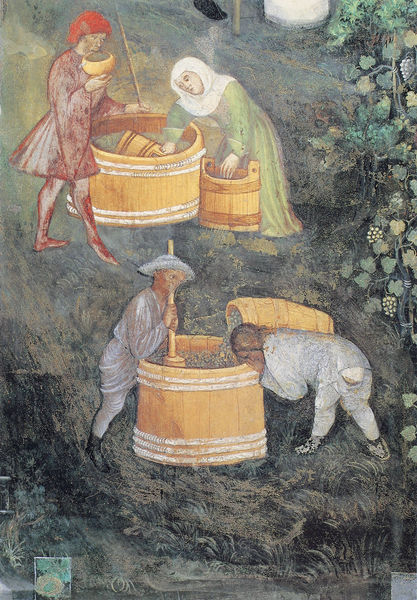
Titel: Il ciclo dei Mesi (Monatskreis)
Künstler: Meister Wenzeslaus
Standort: Trient, Torre Aquila (EU - I)
Schlagwörter: gemälde, frauen, grün, menschen, frau, hut, kleid, männer, gras, rot, trinken, schale, blatt, arbeit, bauern, trauben, ernte, kiepe, arbeiter, ölgemälde, wein, kopftuch, beeren, fass, zuber, weintrauben, mittelalter, trog, fässer, holzfass, traube, weintraube, rebe, reben, stampfen, lese, weinlese, weinreben, schöpfen, bottiche, weinernte, holzfässer, stampfer, weinpresse, weinproduktion